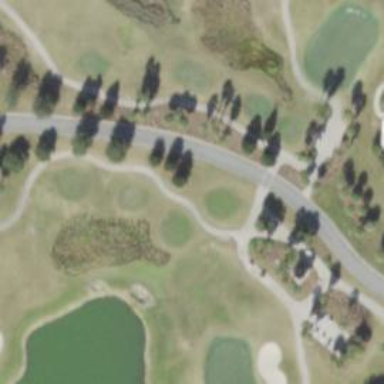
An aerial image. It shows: Path designated for golf carts.